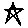
Label: star